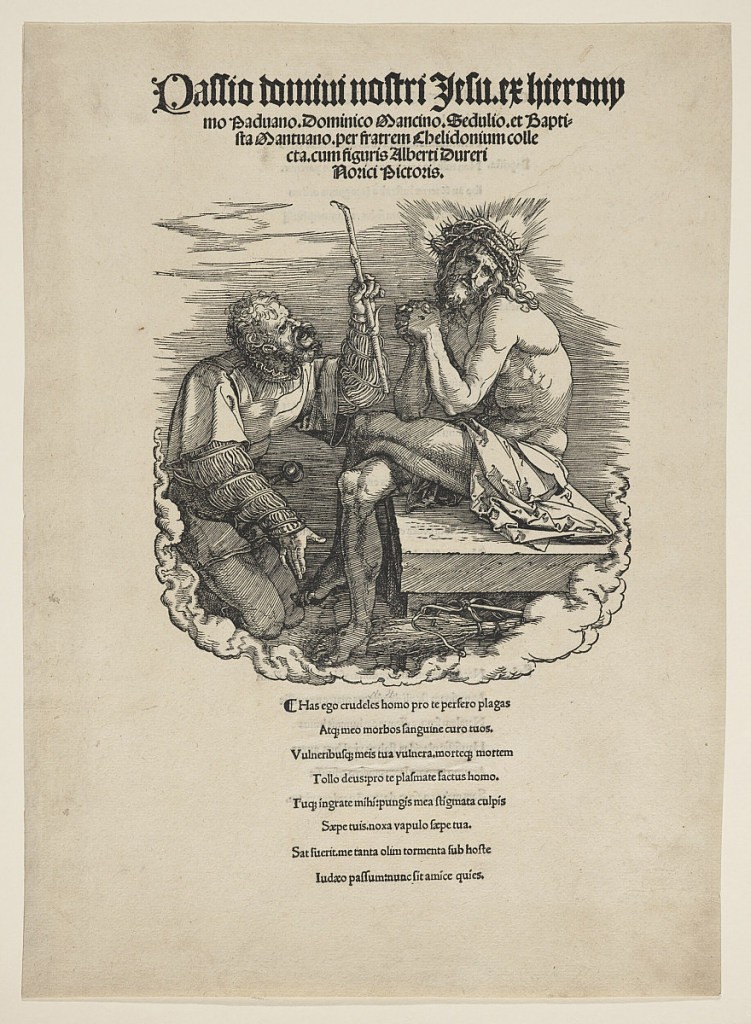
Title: Title Page, The Great Passion
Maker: Albrecht Dürer, German, 1471–1528
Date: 1510
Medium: Woodcut on laid paper
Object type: Print
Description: Christ is seated, at right, wearing a crown of thorns. A man kneels before Him. Four lines of printed text above (the title). Eight lines below and thirty on verso.